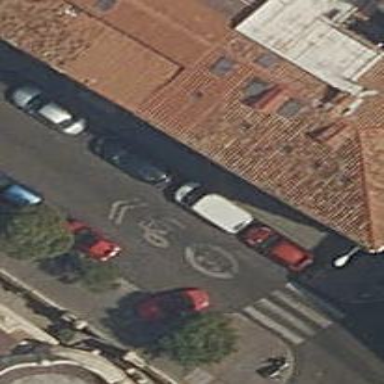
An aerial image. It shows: Motorcycle parking area.